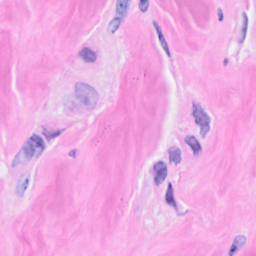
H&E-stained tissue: Breast